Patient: sex M, age 52
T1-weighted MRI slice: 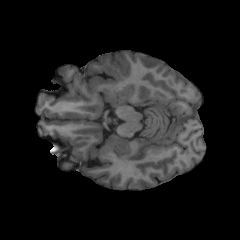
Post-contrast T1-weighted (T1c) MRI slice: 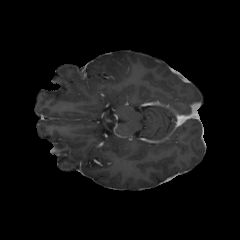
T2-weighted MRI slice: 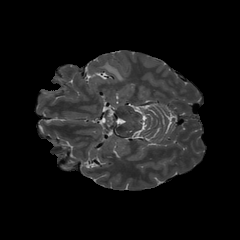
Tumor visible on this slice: yes
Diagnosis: Glioblastoma, IDH-wildtype
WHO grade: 4